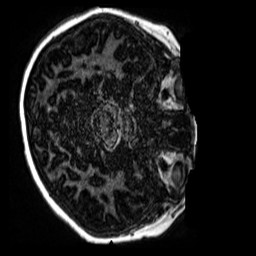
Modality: MP2RAGE
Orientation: axial
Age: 9
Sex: male
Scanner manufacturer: siemens
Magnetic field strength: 3 T
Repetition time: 4 s
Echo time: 0.00299 s